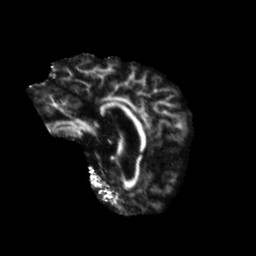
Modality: FA
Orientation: sagittal
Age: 66
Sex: female
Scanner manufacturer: siemens
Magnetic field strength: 3 T
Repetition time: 5.47 s
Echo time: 0.0854 s